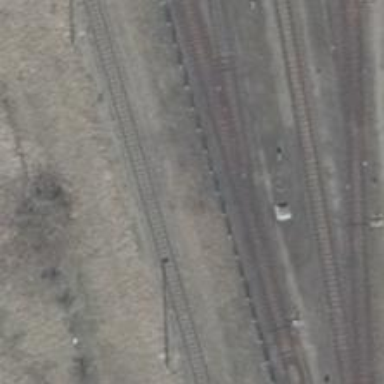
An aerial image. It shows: Railway switch.